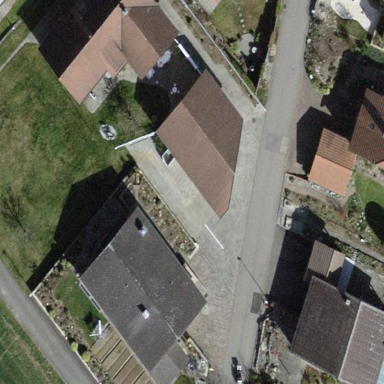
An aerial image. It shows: Building with tiled roof.